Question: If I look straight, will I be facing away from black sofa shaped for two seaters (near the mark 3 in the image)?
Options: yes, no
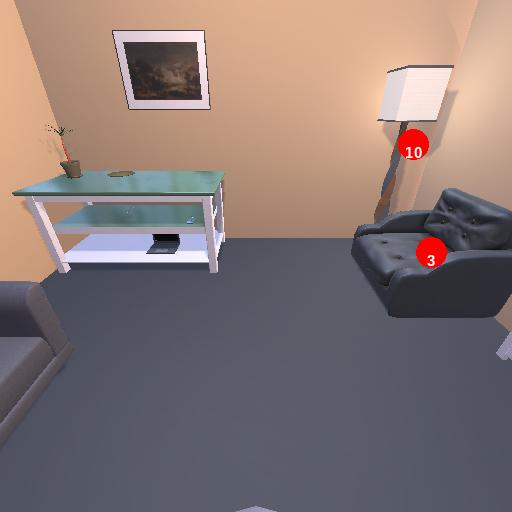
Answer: yes